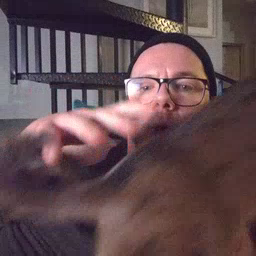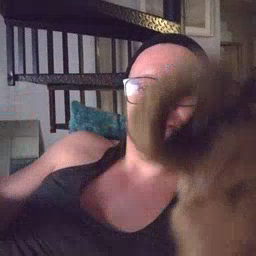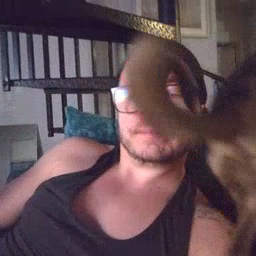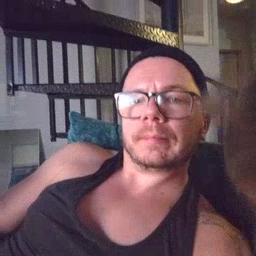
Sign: drop